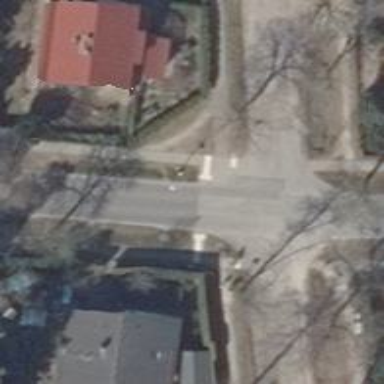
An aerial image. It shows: Unmarked crossing on footway.